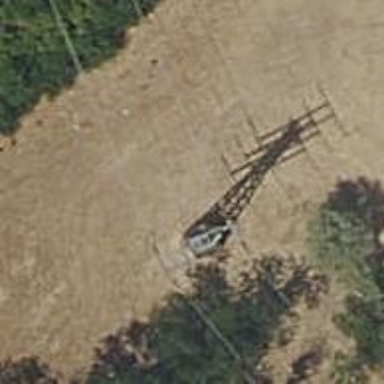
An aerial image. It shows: Lattice structure tower.